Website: home-depot
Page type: stored-credit-cards
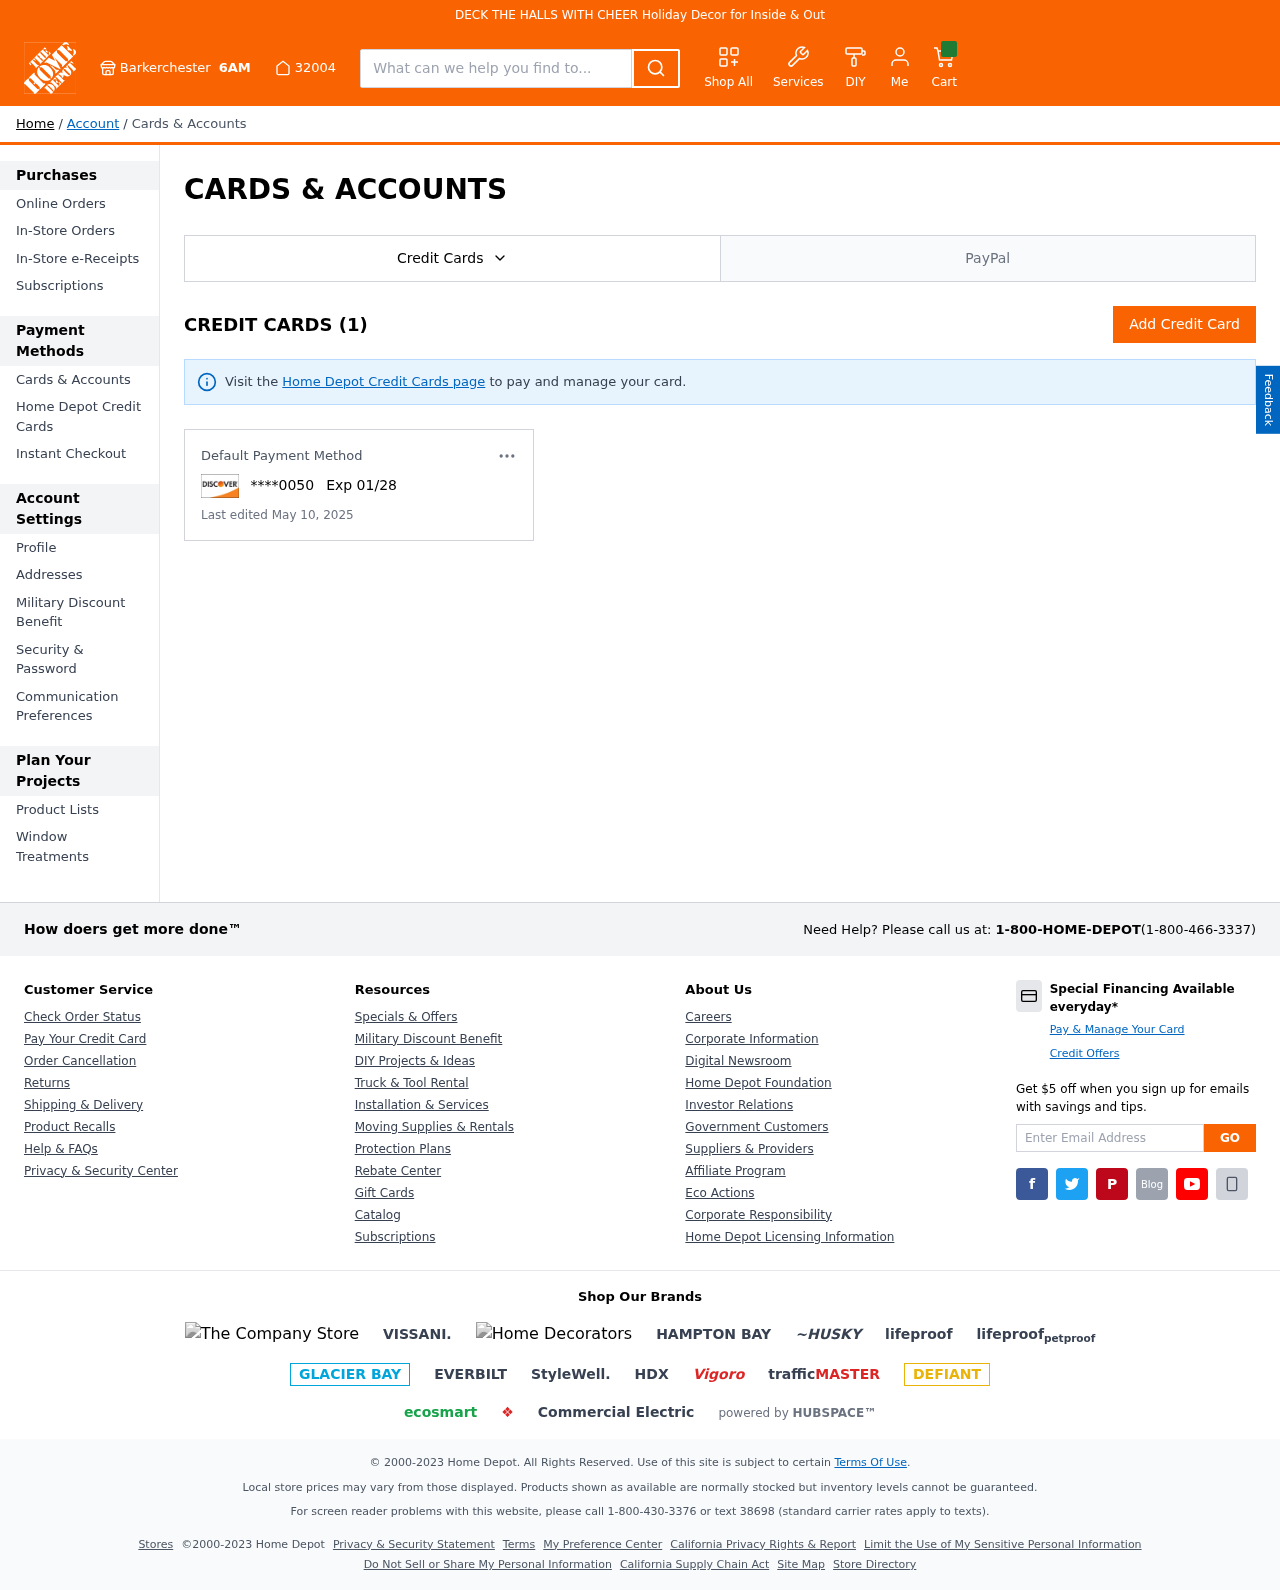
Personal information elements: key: PII_CARD_EXPIRY
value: Exp 01/28
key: PII_CARD_LAST4
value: ****0050
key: PII_CITY
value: Barkerchester
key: PII_POSTCODE
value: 32004
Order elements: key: ORDER_DATE
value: May 10, 2025
Search elements: key: HEADER_SEARCH
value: What can we help you find to...